Field crop: maize
Growth stage: 2
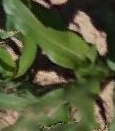
Species: maize